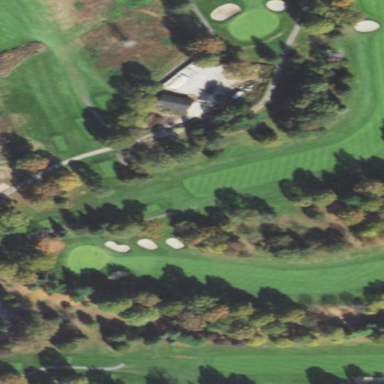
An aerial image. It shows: Grassy area designated as golf fairway.